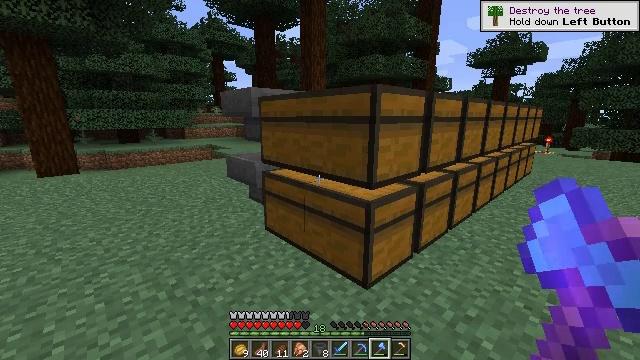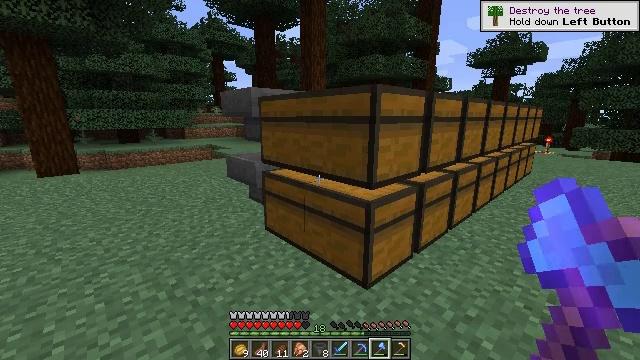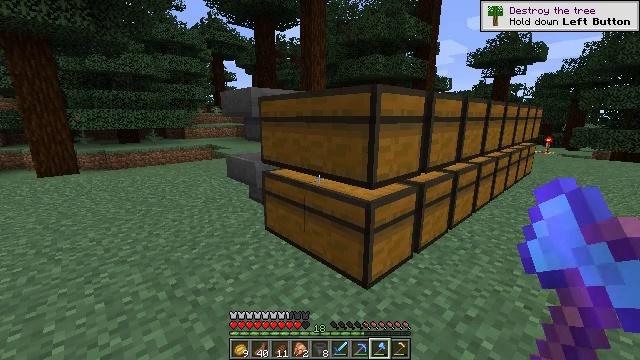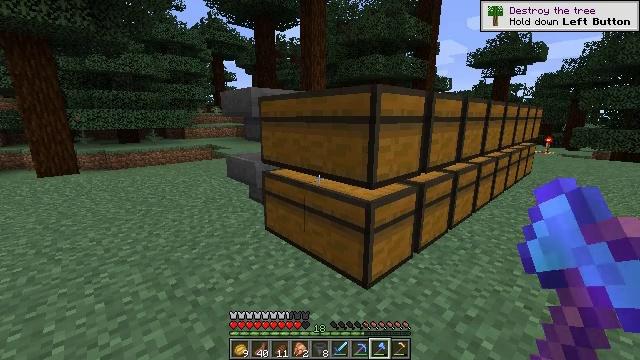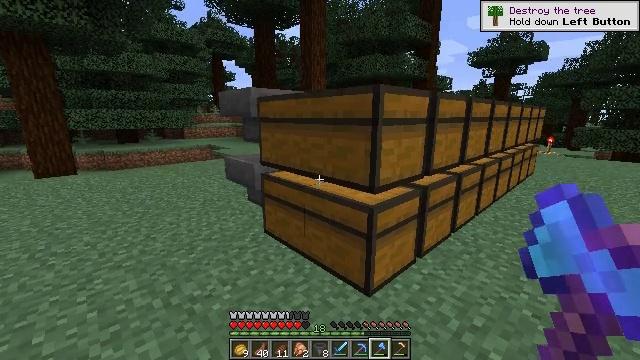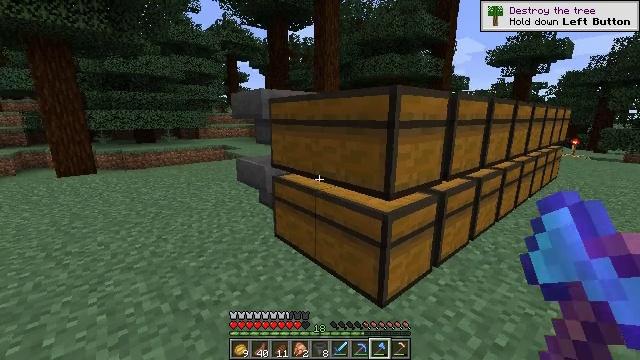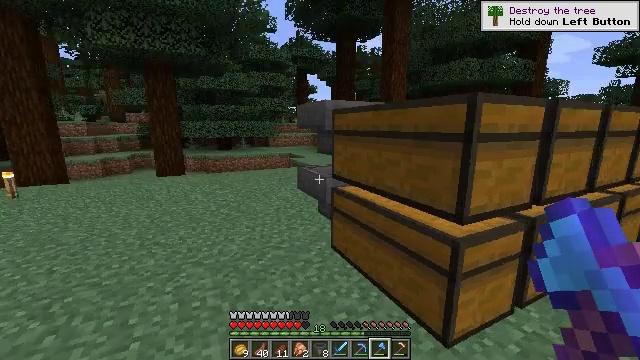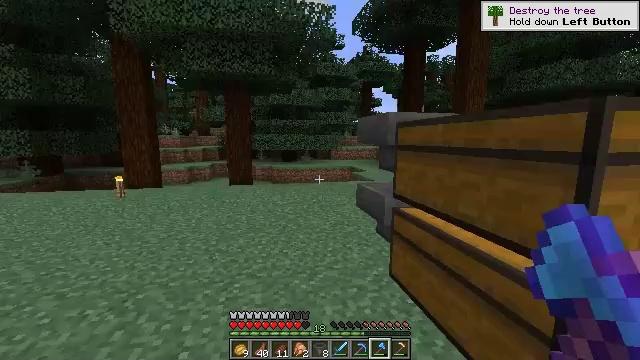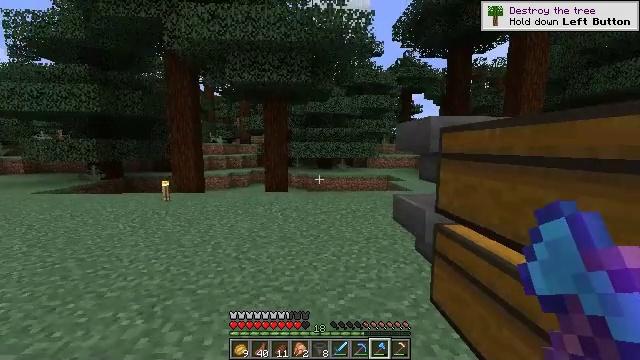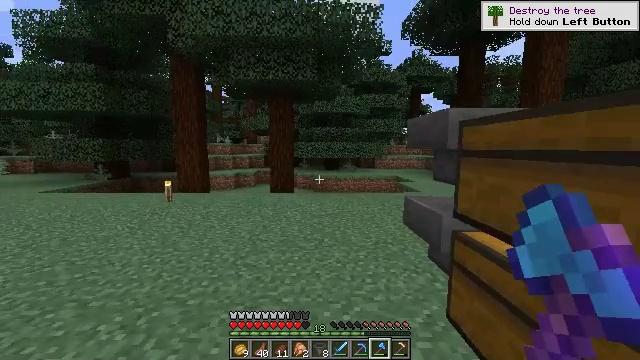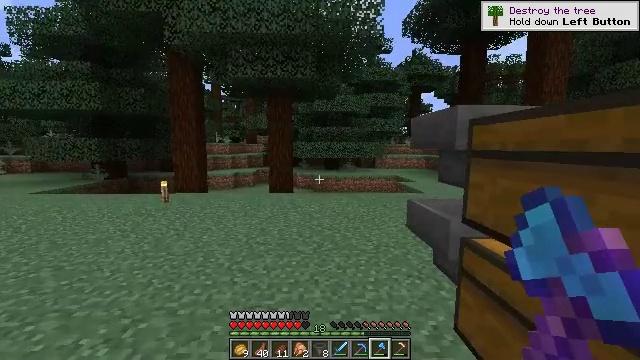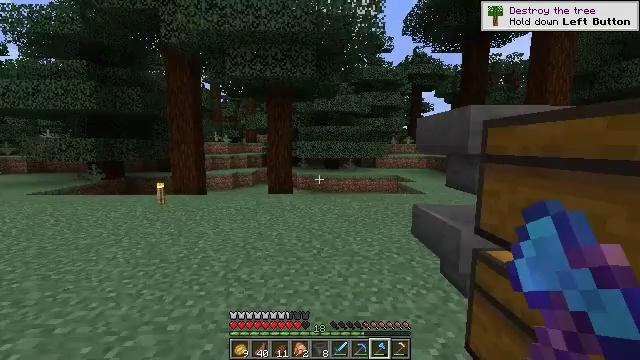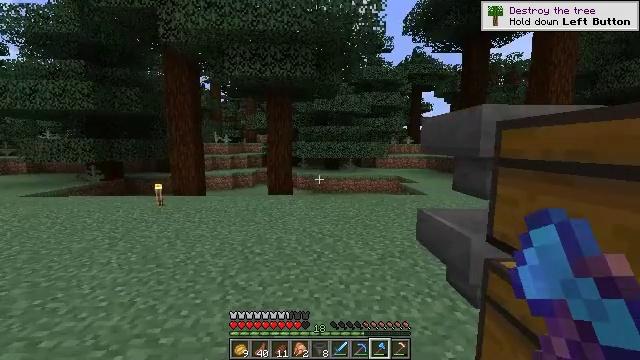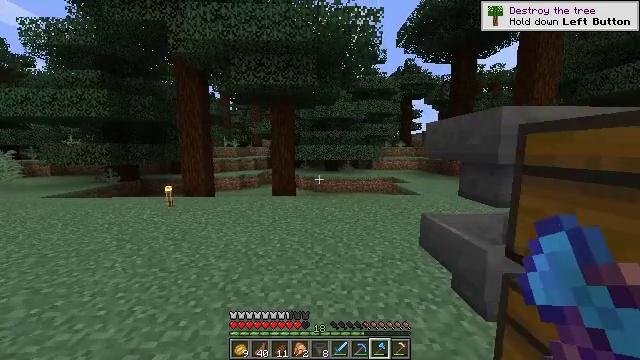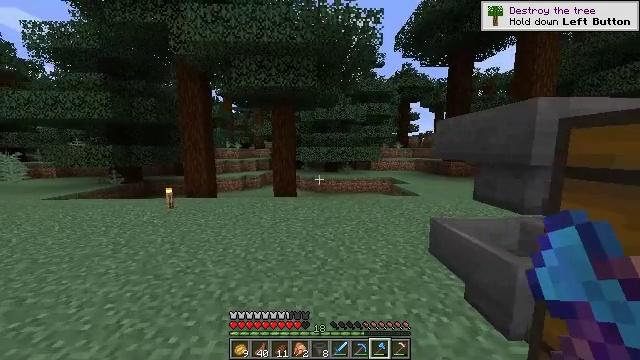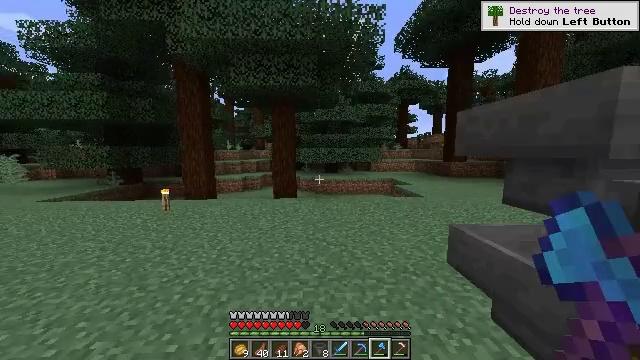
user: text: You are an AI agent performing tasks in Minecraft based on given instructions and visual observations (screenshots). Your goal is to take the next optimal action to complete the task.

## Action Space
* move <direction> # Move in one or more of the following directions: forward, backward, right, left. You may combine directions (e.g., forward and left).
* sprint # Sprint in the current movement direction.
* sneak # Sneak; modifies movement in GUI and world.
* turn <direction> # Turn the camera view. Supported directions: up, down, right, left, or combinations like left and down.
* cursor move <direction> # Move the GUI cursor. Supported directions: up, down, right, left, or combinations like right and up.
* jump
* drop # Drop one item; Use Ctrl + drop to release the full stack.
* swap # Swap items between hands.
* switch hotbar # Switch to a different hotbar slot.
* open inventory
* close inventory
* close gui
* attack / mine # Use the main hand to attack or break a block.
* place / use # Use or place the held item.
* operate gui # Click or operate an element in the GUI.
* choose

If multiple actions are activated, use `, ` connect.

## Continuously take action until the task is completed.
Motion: motion action
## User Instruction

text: Break the large fern to clear the space.
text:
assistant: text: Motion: no_op
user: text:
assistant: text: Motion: no_op
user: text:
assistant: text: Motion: no_op
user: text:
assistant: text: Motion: move forward
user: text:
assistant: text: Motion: move forward, turn left
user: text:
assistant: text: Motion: move forward, turn left and up
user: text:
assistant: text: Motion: move forward, turn left and up
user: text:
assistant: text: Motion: move forward, turn left and up
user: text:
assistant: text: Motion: move forward, turn left
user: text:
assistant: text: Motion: move forward
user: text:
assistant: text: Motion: move forward, sprint
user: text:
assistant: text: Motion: move forward, sprint
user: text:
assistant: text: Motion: move forward, sprint
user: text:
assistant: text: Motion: move forward, sprint
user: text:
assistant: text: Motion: move forward, sprint
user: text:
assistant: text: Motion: move forward
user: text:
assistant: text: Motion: move forward
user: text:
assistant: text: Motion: move forward
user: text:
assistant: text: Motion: move forward
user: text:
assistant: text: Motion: move forward
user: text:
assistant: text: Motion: move forward
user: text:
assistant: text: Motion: move forward
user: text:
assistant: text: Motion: move forward, sprint
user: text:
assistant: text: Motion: move forward, sprint
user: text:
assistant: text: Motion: move forward, sprint
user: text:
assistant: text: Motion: move forward, sprint
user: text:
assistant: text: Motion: move forward, sprint
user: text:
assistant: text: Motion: move forward, sprint, turn right
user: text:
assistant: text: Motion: move forward, turn right
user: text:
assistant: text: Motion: move forward, turn right